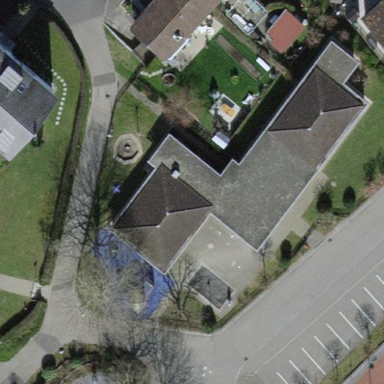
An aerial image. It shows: Kindergarten.